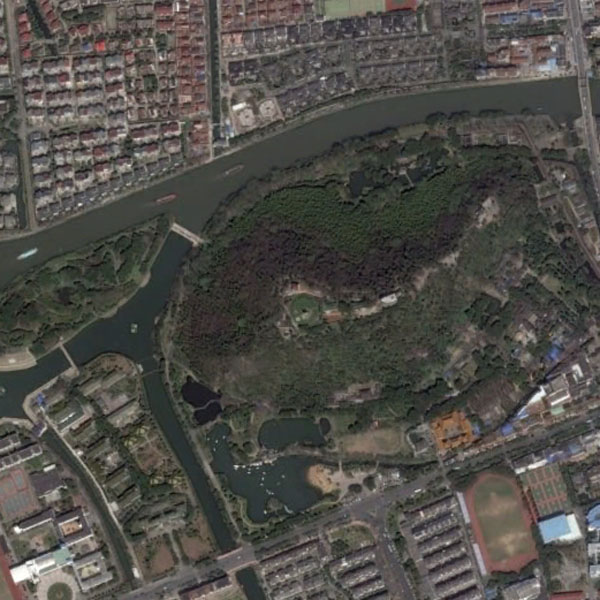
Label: Park